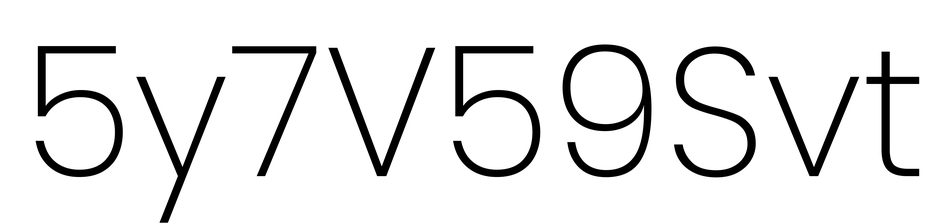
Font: Poppins-ExtraLight